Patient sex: M
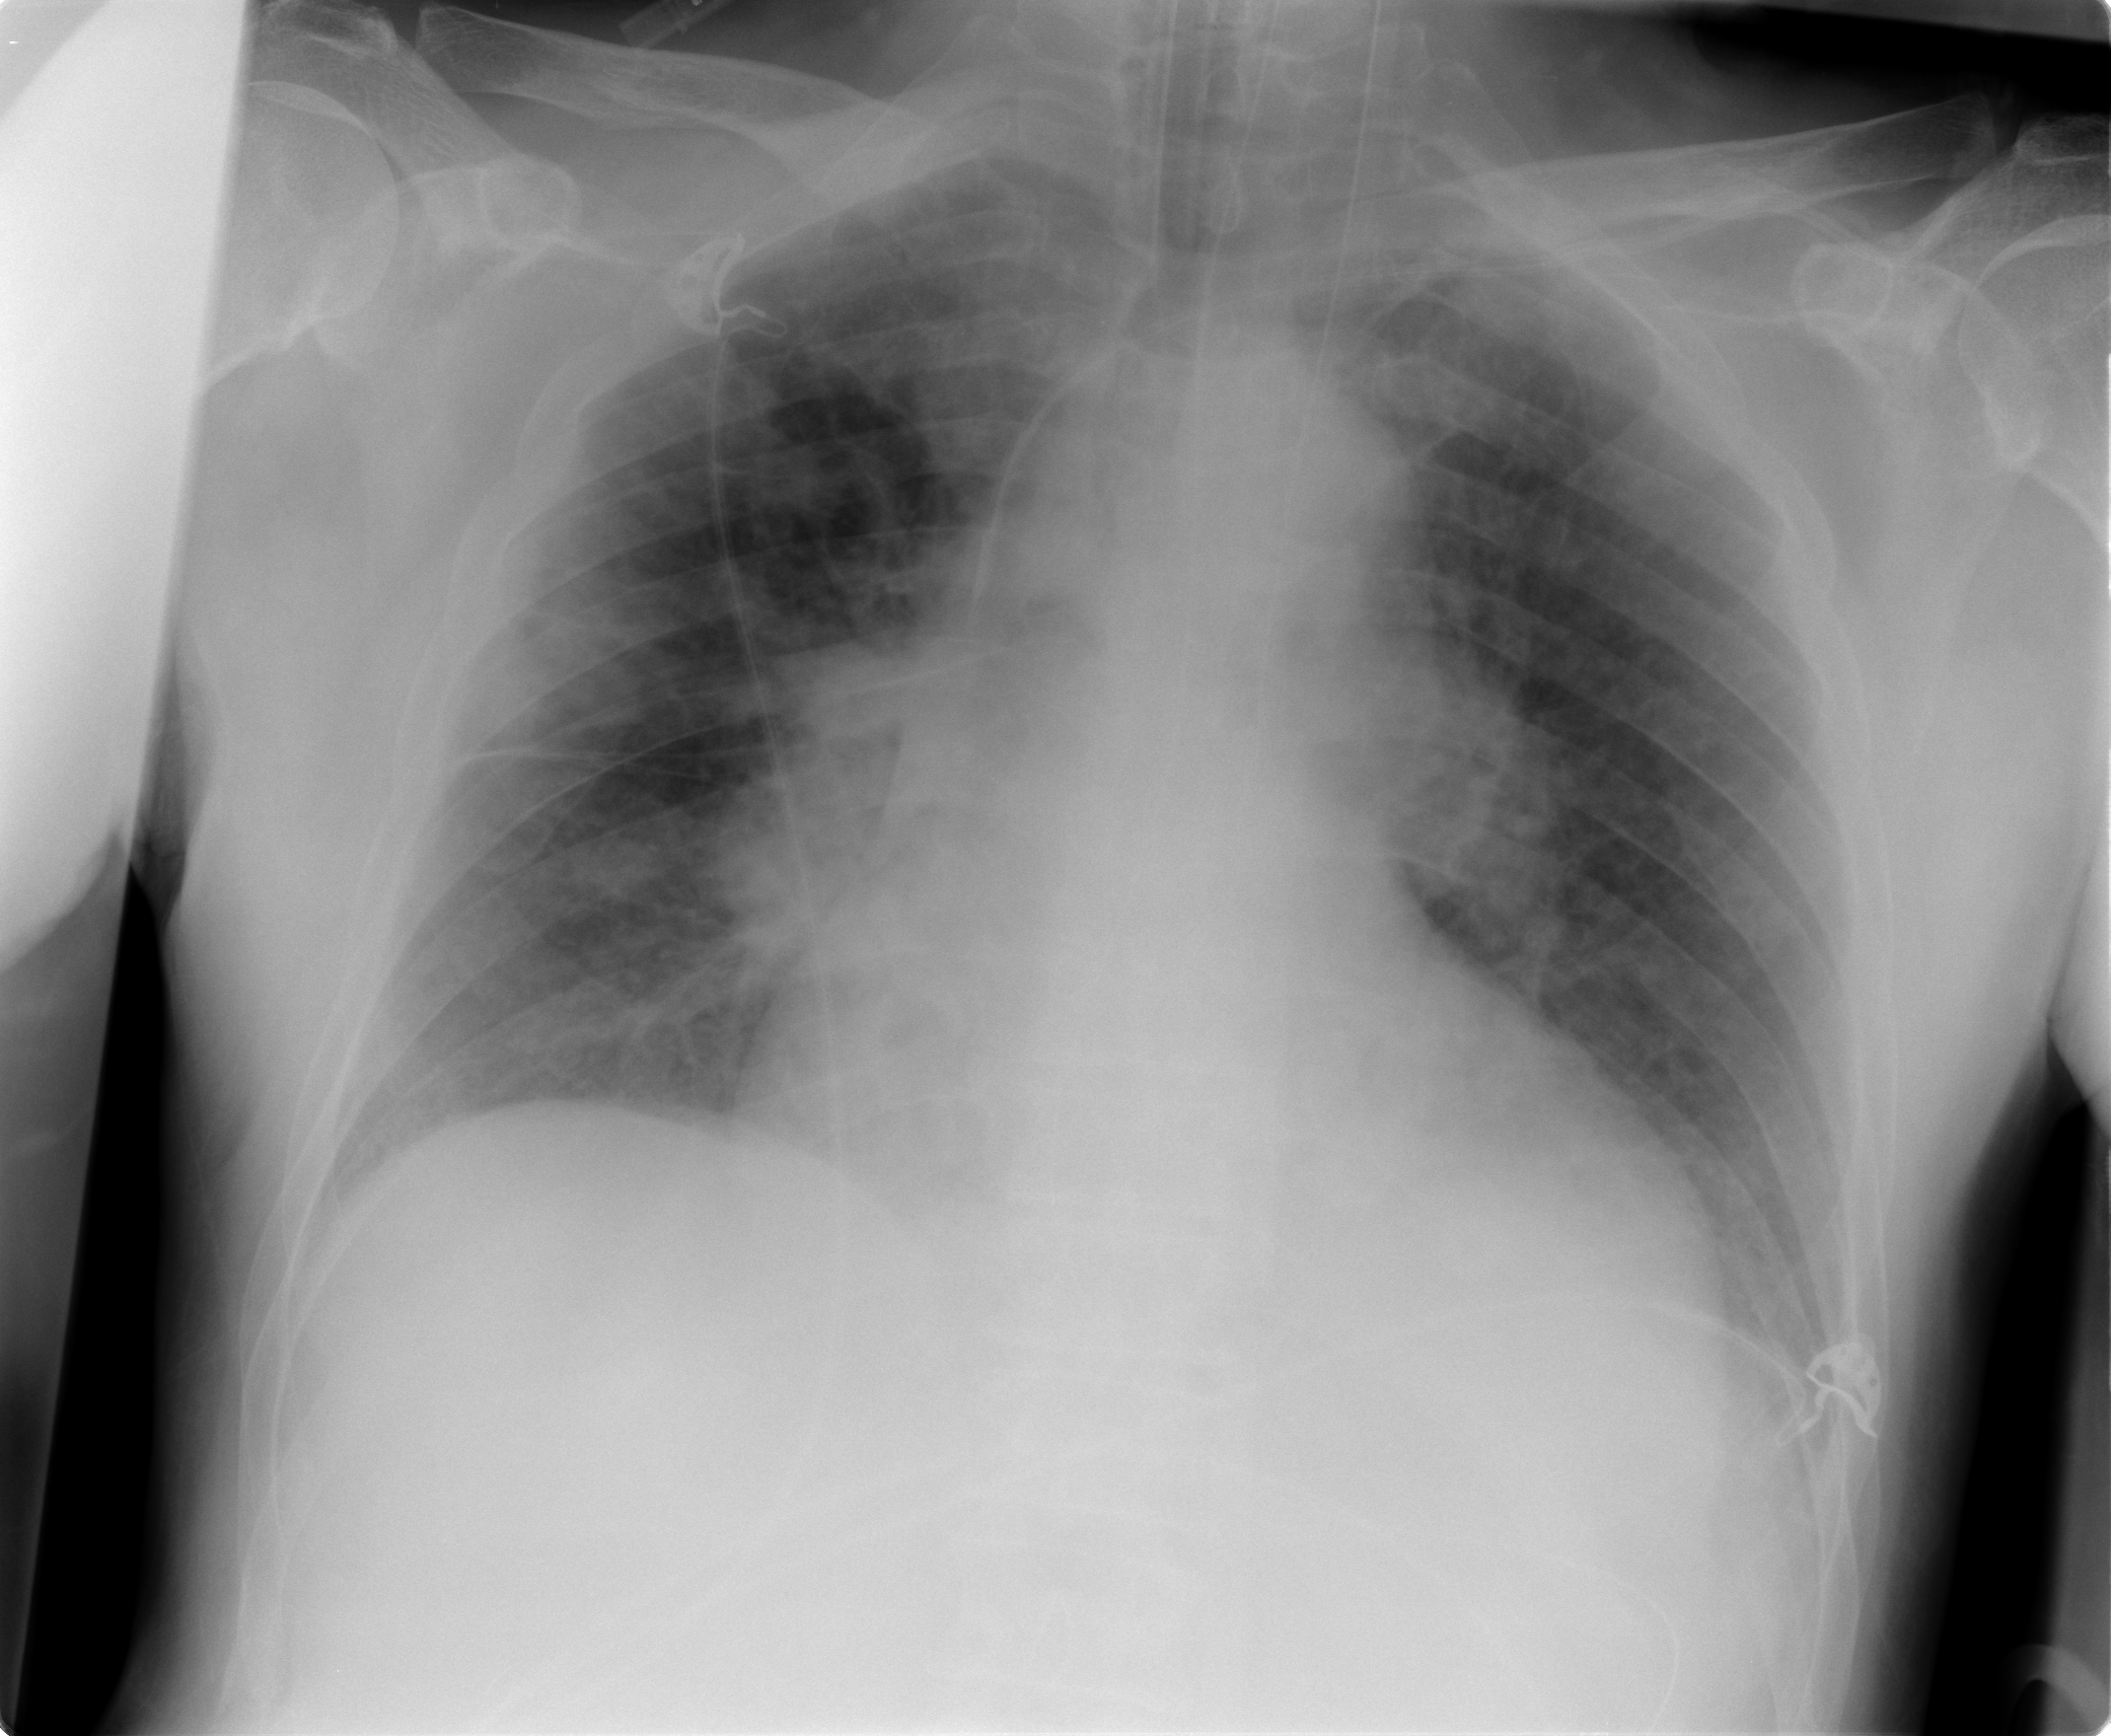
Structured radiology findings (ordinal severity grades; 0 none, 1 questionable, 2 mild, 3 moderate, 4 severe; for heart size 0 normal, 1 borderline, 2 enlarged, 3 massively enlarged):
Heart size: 0
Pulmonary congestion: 2
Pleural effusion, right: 0
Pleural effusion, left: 0
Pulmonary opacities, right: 1
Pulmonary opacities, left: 1
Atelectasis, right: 1
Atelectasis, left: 1